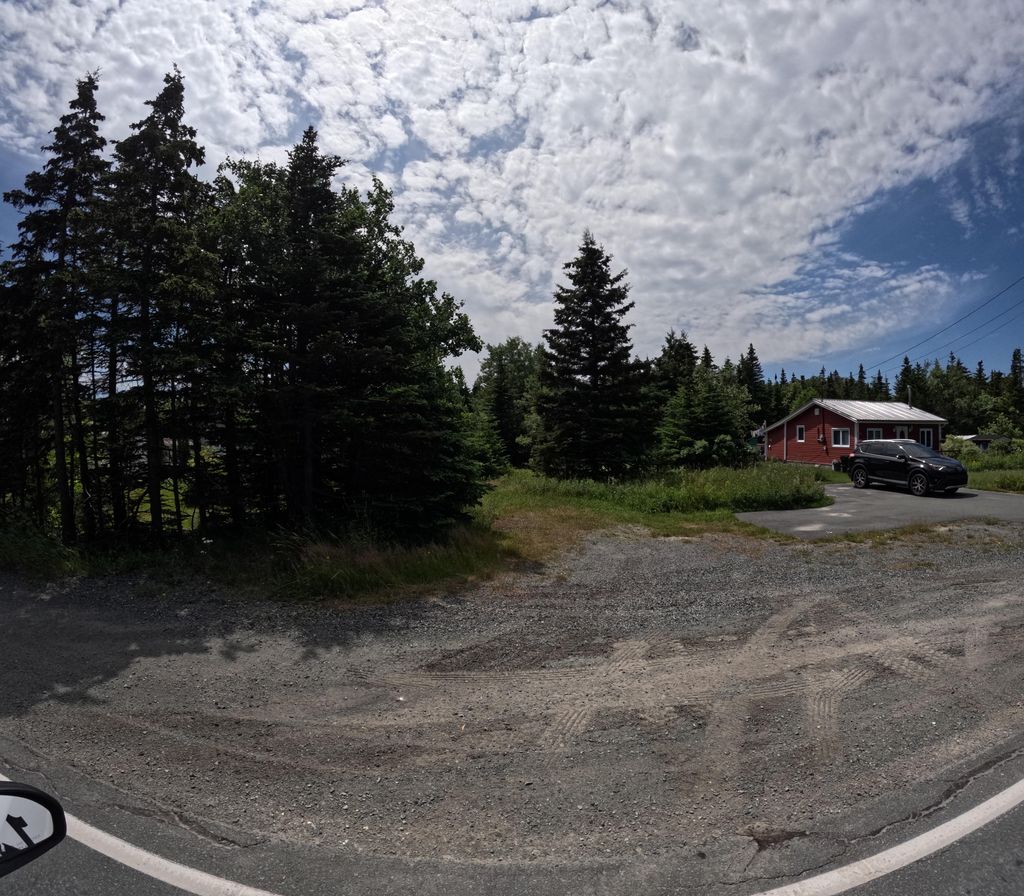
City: st_johns